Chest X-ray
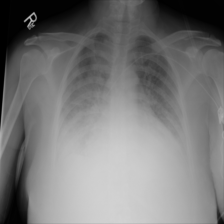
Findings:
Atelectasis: negative
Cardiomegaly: negative
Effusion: negative
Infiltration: negative
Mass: negative
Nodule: negative
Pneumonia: negative
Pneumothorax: negative
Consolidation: negative
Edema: negative
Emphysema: negative
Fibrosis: negative
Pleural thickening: negative
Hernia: negative